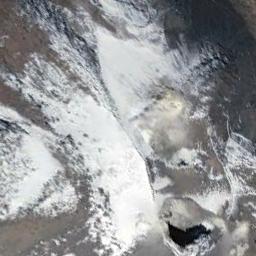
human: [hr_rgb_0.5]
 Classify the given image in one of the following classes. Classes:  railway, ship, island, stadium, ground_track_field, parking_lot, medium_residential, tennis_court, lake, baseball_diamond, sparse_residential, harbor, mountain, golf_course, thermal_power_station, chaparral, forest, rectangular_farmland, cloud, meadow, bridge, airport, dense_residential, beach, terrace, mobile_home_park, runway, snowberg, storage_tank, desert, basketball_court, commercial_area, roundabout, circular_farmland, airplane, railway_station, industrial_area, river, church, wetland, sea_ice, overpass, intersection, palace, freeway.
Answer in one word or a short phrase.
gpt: snowberg